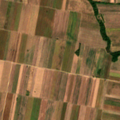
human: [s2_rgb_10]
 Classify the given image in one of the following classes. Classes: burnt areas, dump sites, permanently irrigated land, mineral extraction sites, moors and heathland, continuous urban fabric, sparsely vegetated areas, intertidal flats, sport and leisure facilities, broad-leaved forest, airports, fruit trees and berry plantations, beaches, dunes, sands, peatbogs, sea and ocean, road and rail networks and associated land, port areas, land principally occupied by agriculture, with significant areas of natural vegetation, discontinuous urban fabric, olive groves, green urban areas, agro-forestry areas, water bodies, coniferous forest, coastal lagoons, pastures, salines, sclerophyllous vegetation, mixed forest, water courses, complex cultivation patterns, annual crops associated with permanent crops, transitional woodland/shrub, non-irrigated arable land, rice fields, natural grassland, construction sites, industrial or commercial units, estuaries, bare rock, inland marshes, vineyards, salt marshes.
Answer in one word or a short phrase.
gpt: non-irrigated arable land